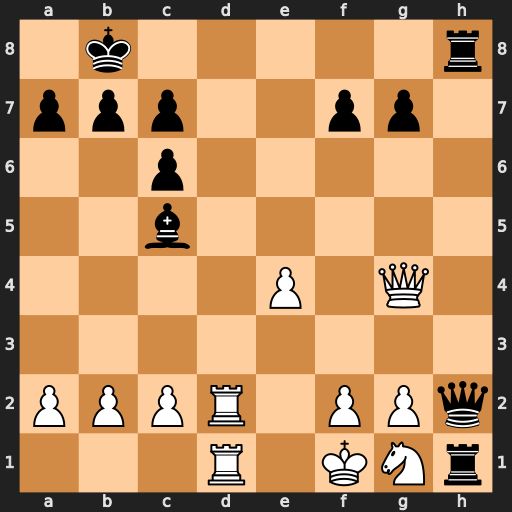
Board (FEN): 1k5r/ppp2pp1/2p5/2b5/4P1Q1/8/PPPR1PPq/3R1KNr
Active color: w
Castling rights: -
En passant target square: -
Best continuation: Rd8+ Rxd8 Rxd8#